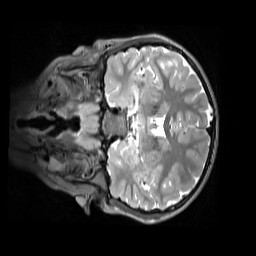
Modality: T2w
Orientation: coronal
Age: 10
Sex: male
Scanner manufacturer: siemens
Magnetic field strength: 3 T
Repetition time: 3.2 s
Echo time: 0.408 s